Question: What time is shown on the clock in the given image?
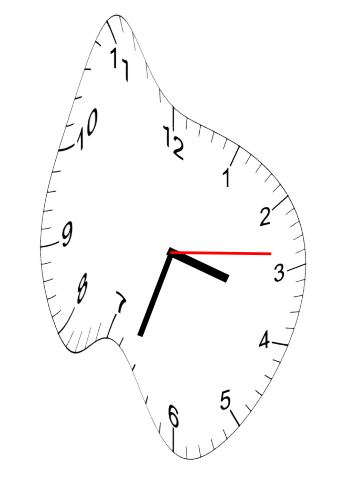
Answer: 03:33:14